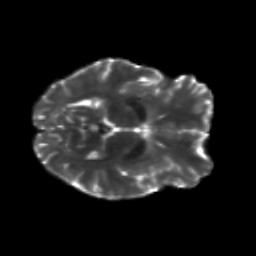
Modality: T2w
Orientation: axial
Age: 30
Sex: female
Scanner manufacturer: siemens
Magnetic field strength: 3 T
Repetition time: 8.8 s
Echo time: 0.085 s